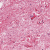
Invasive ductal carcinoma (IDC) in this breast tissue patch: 0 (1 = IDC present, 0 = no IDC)